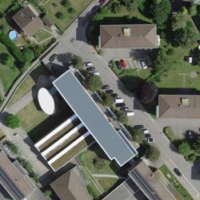
EUNIS habitat code: 54
Species observed at this site:
Poa annua
Salvia pratensis